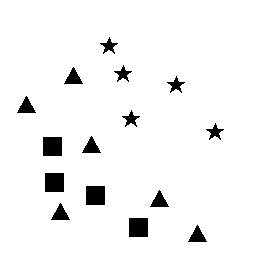
Squares: 4
Triangles: 6
Stars: 5
Total shapes: 15